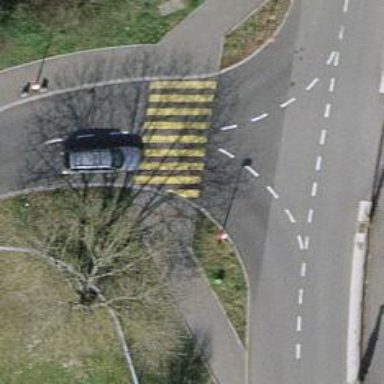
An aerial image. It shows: Marked road crossing.